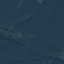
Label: Forest